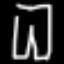
Label: pants